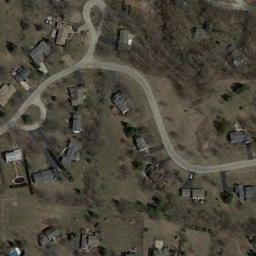
Label: residential